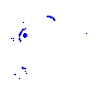
Particle: pion